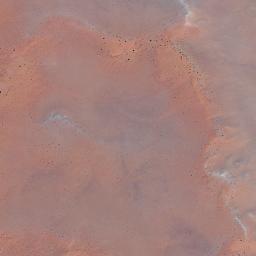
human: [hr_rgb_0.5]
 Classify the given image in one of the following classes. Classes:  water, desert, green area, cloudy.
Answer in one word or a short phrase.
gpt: desert